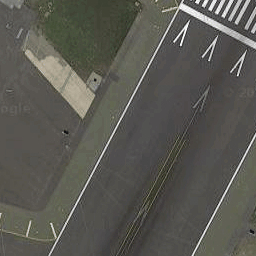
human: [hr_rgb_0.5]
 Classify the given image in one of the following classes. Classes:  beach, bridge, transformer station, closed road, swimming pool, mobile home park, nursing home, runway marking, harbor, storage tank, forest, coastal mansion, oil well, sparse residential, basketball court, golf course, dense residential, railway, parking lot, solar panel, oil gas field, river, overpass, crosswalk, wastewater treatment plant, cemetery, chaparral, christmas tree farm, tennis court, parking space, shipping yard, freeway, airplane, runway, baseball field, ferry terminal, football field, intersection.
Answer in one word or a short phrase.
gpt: runway